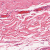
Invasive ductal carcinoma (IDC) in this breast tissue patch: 0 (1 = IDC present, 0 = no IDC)